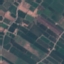
Land use / land cover class: PermanentCrop